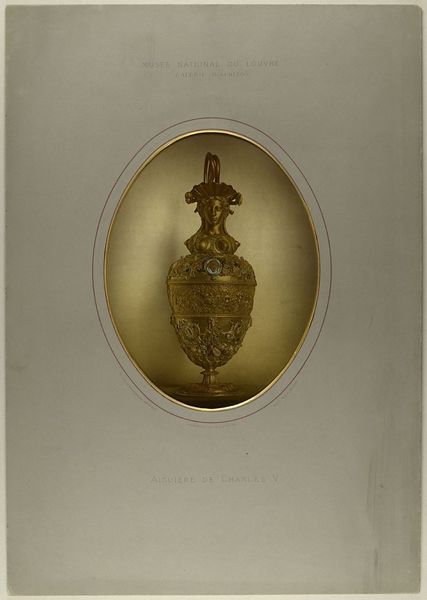
Künstler: Léon Vidal
Standort: Hamburg
Institution: Museum für Kunst und Gewerbe Hamburg
Schlagwörter: papier, foto, fotografie, photographie, photo, kunstgewerbe, kunsthandwerk, verfahren, lichtbild, objektstudie, kunstwerke, sachfotografie, industriedesign, bildwerke, angewandte und bildende kunst, hessische systematik, objektstudien, sachphotographie, reproduktionsfotografie, kunstreproduktion, reproduktionsphotographie, fotochromdruck, orell, füßli, photochromdruck, photochrom